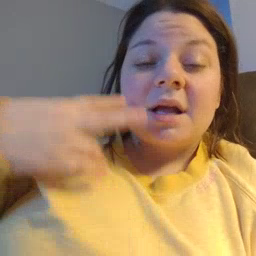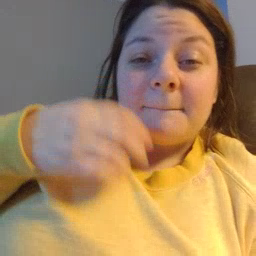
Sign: gum